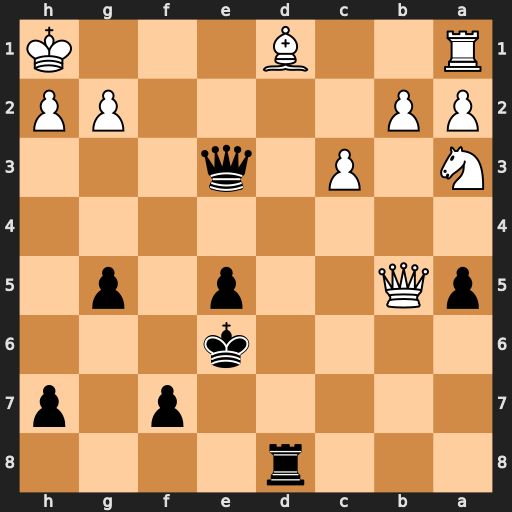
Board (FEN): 3r4/5p1p/4k3/pQ2p1p1/8/N1P1q3/PP4PP/R2B3K
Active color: b
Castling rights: -
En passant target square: -
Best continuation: Qe1+ Qf1 Qxf1#